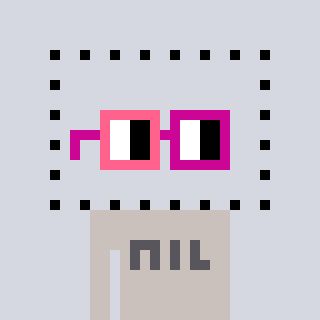
a pixel art character with square pink and red glasses, a void-shaped head and a foggrey-colored body on a cool background